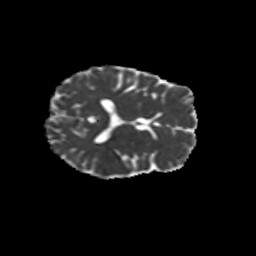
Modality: MD
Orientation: axial
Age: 50
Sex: male
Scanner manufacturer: siemens
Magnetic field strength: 3 T
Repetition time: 8.6 s
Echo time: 0.095 s